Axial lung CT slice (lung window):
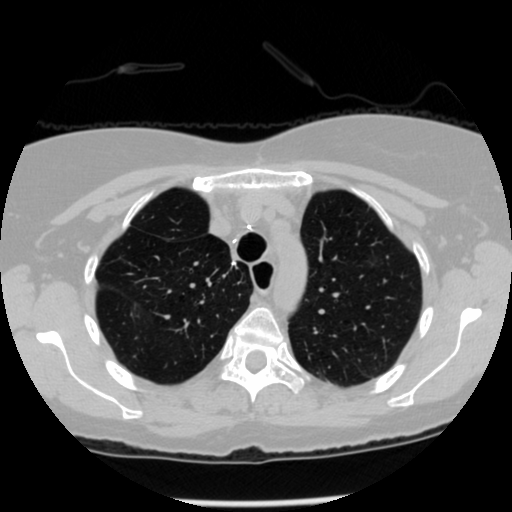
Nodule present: no